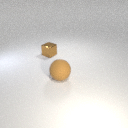
small brown metal cube behind large brown rubber sphere